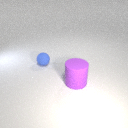
large purple rubber cylinder to the right of small blue rubber sphere